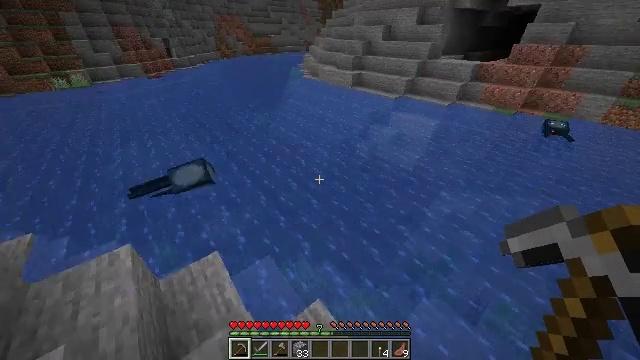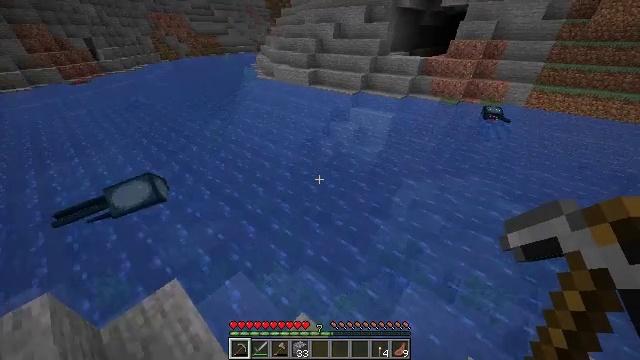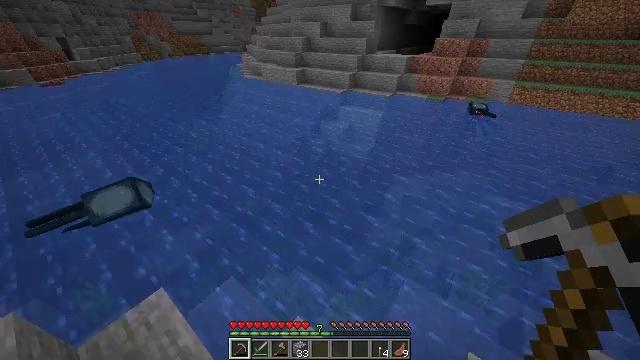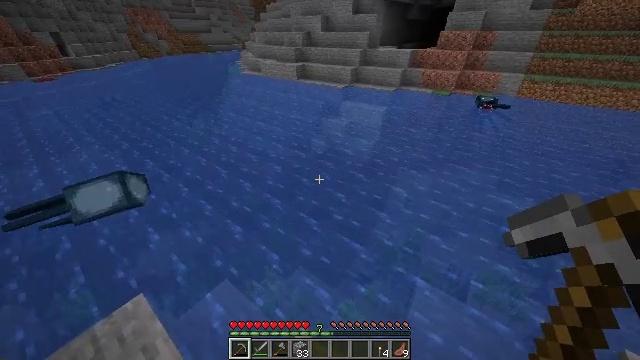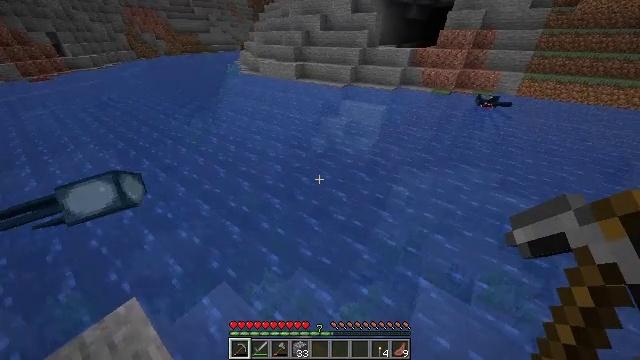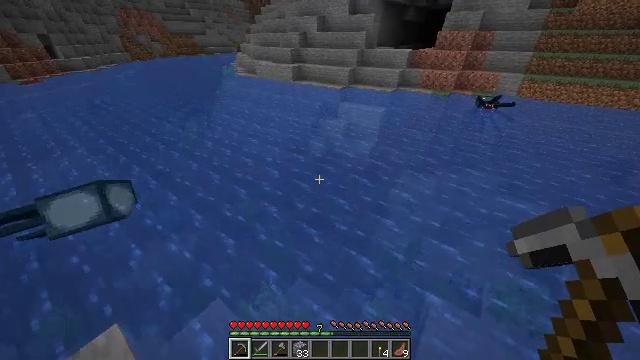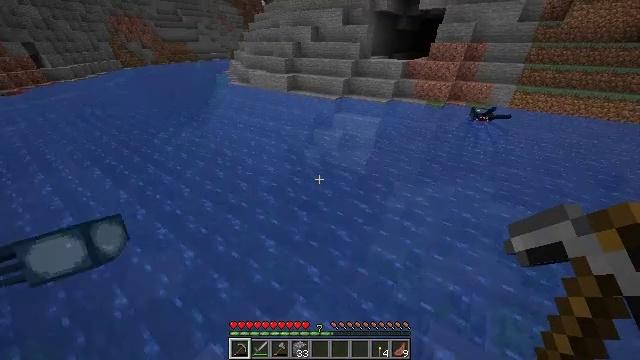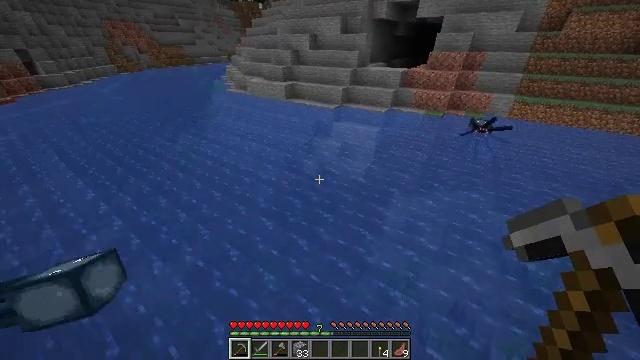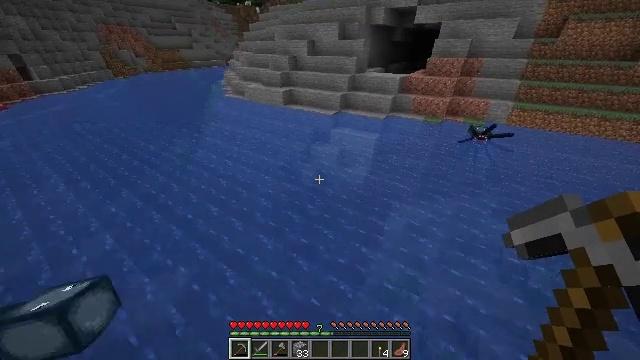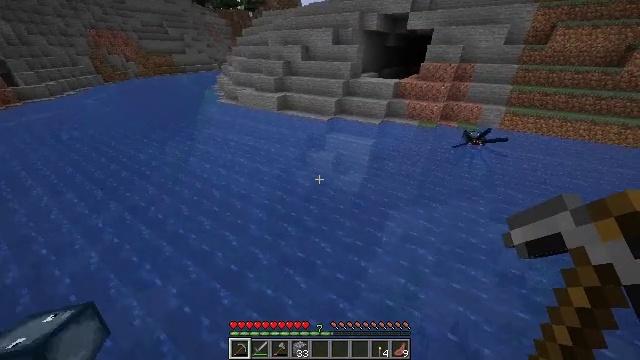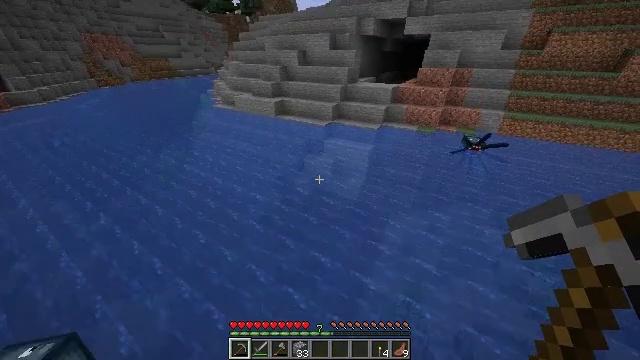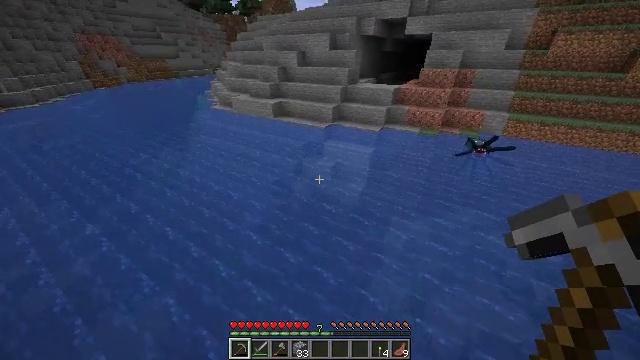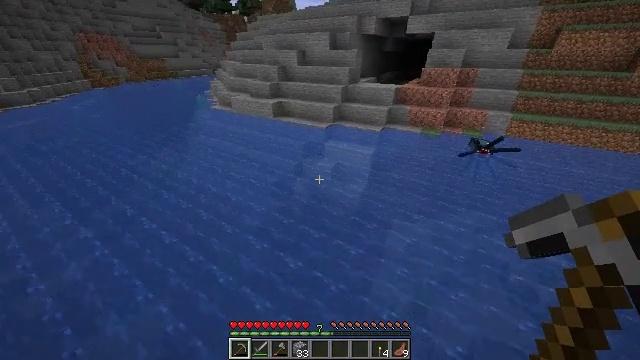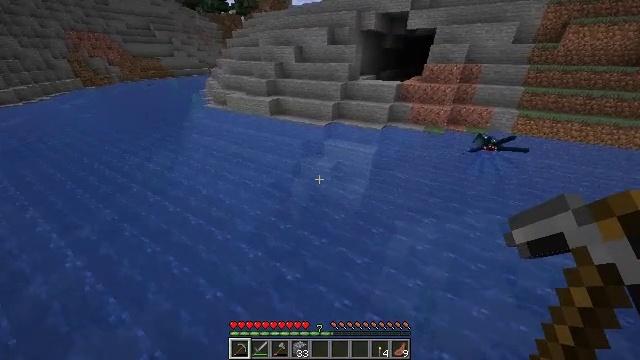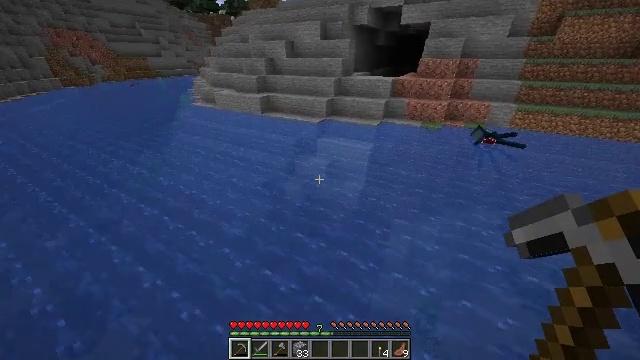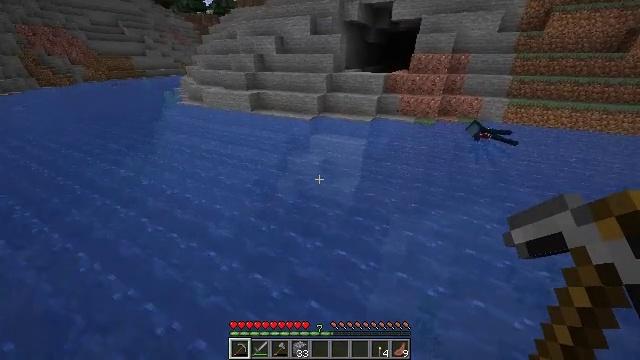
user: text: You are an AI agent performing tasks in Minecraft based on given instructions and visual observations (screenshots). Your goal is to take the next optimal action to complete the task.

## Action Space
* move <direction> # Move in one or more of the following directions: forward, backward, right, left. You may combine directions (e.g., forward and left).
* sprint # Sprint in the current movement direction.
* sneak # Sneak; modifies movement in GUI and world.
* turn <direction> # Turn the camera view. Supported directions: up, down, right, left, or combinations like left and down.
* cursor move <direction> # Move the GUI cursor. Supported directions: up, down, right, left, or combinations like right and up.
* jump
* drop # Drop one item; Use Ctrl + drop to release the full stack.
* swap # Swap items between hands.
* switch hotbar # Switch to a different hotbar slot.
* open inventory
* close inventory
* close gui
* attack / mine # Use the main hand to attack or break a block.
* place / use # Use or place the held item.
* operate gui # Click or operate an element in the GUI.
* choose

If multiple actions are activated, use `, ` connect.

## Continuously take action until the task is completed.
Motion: motion action
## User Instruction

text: Harvest seagrass from the waterbed.
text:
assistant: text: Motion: move forward, sprint, turn right
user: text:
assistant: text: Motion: move forward, sprint, turn right
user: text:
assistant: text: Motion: move forward, sprint, jump
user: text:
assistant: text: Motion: move forward, sprint, jump
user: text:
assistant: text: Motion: move forward, sprint, jump
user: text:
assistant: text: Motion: move forward, sprint, turn right, jump
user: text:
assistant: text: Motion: move forward, sprint, jump
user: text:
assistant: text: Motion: move forward, sprint, jump
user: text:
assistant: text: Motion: move forward, sprint, turn right, jump
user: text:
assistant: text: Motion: move forward, sprint, jump
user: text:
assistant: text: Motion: move forward, sprint, jump
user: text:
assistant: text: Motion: move forward, sprint, jump
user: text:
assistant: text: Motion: move forward, sprint
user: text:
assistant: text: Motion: move forward, sprint, turn right
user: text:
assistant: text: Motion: move forward, sprint, turn right
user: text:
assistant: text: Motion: move forward, sprint, turn right
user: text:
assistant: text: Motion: move forward, sprint
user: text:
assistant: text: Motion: move forward, sprint, turn right
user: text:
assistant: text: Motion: move forward, sprint, turn right
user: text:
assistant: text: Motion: move forward, sprint, turn right and up
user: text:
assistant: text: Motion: move forward, sprint, turn up
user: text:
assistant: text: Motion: move forward, sprint, turn up
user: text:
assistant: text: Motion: move forward, sprint, turn up
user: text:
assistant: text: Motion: move forward, sprint
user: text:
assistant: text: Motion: move forward, sprint, turn up
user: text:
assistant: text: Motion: move forward, sprint, turn up
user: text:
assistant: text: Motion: move forward, sprint, turn right and up
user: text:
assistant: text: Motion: move forward, sprint, turn right and up
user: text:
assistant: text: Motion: move forward, sprint, turn up
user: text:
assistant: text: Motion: move forward, sprint, turn up, jump